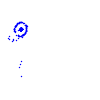
Particle: electron